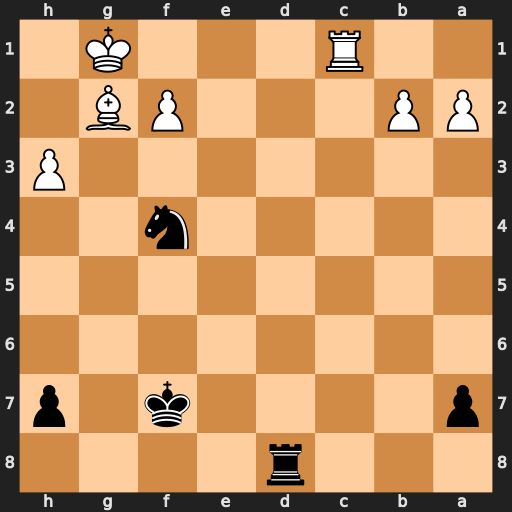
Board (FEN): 3r4/p4k1p/8/8/5n2/7P/PP3PB1/2R3K1
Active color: b
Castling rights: -
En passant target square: -
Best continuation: Ne2+ Kh1 Nxc1